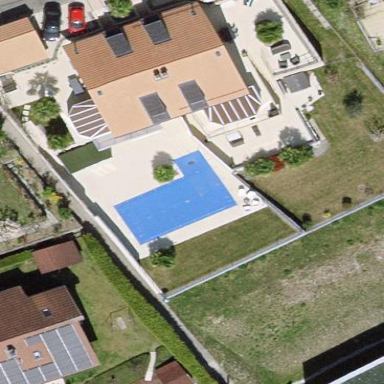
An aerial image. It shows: Swimming pool located in leisure land.